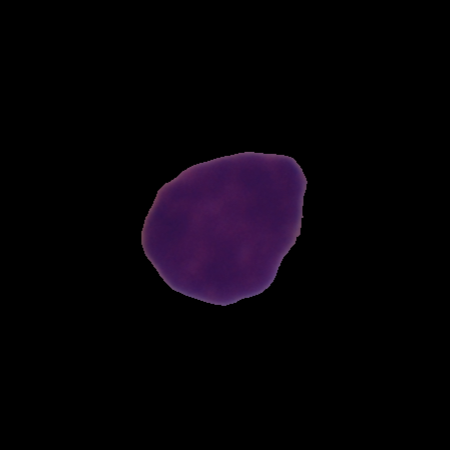
Label: healthy